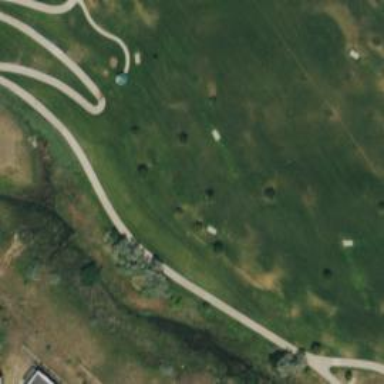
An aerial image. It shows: Disc golf basket.